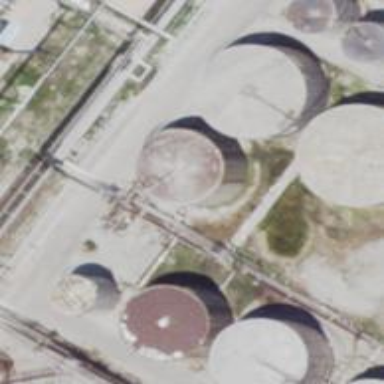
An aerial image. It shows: Storage tank with man-made structure.